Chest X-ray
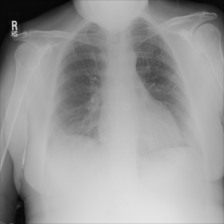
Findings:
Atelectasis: negative
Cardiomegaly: negative
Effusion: negative
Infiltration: negative
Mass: negative
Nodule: negative
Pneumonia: negative
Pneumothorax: negative
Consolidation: negative
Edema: negative
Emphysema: negative
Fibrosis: negative
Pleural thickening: negative
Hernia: negative